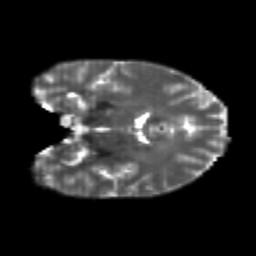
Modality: T2w
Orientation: coronal
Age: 24
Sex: female
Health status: healthy
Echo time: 0.074 s